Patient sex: M
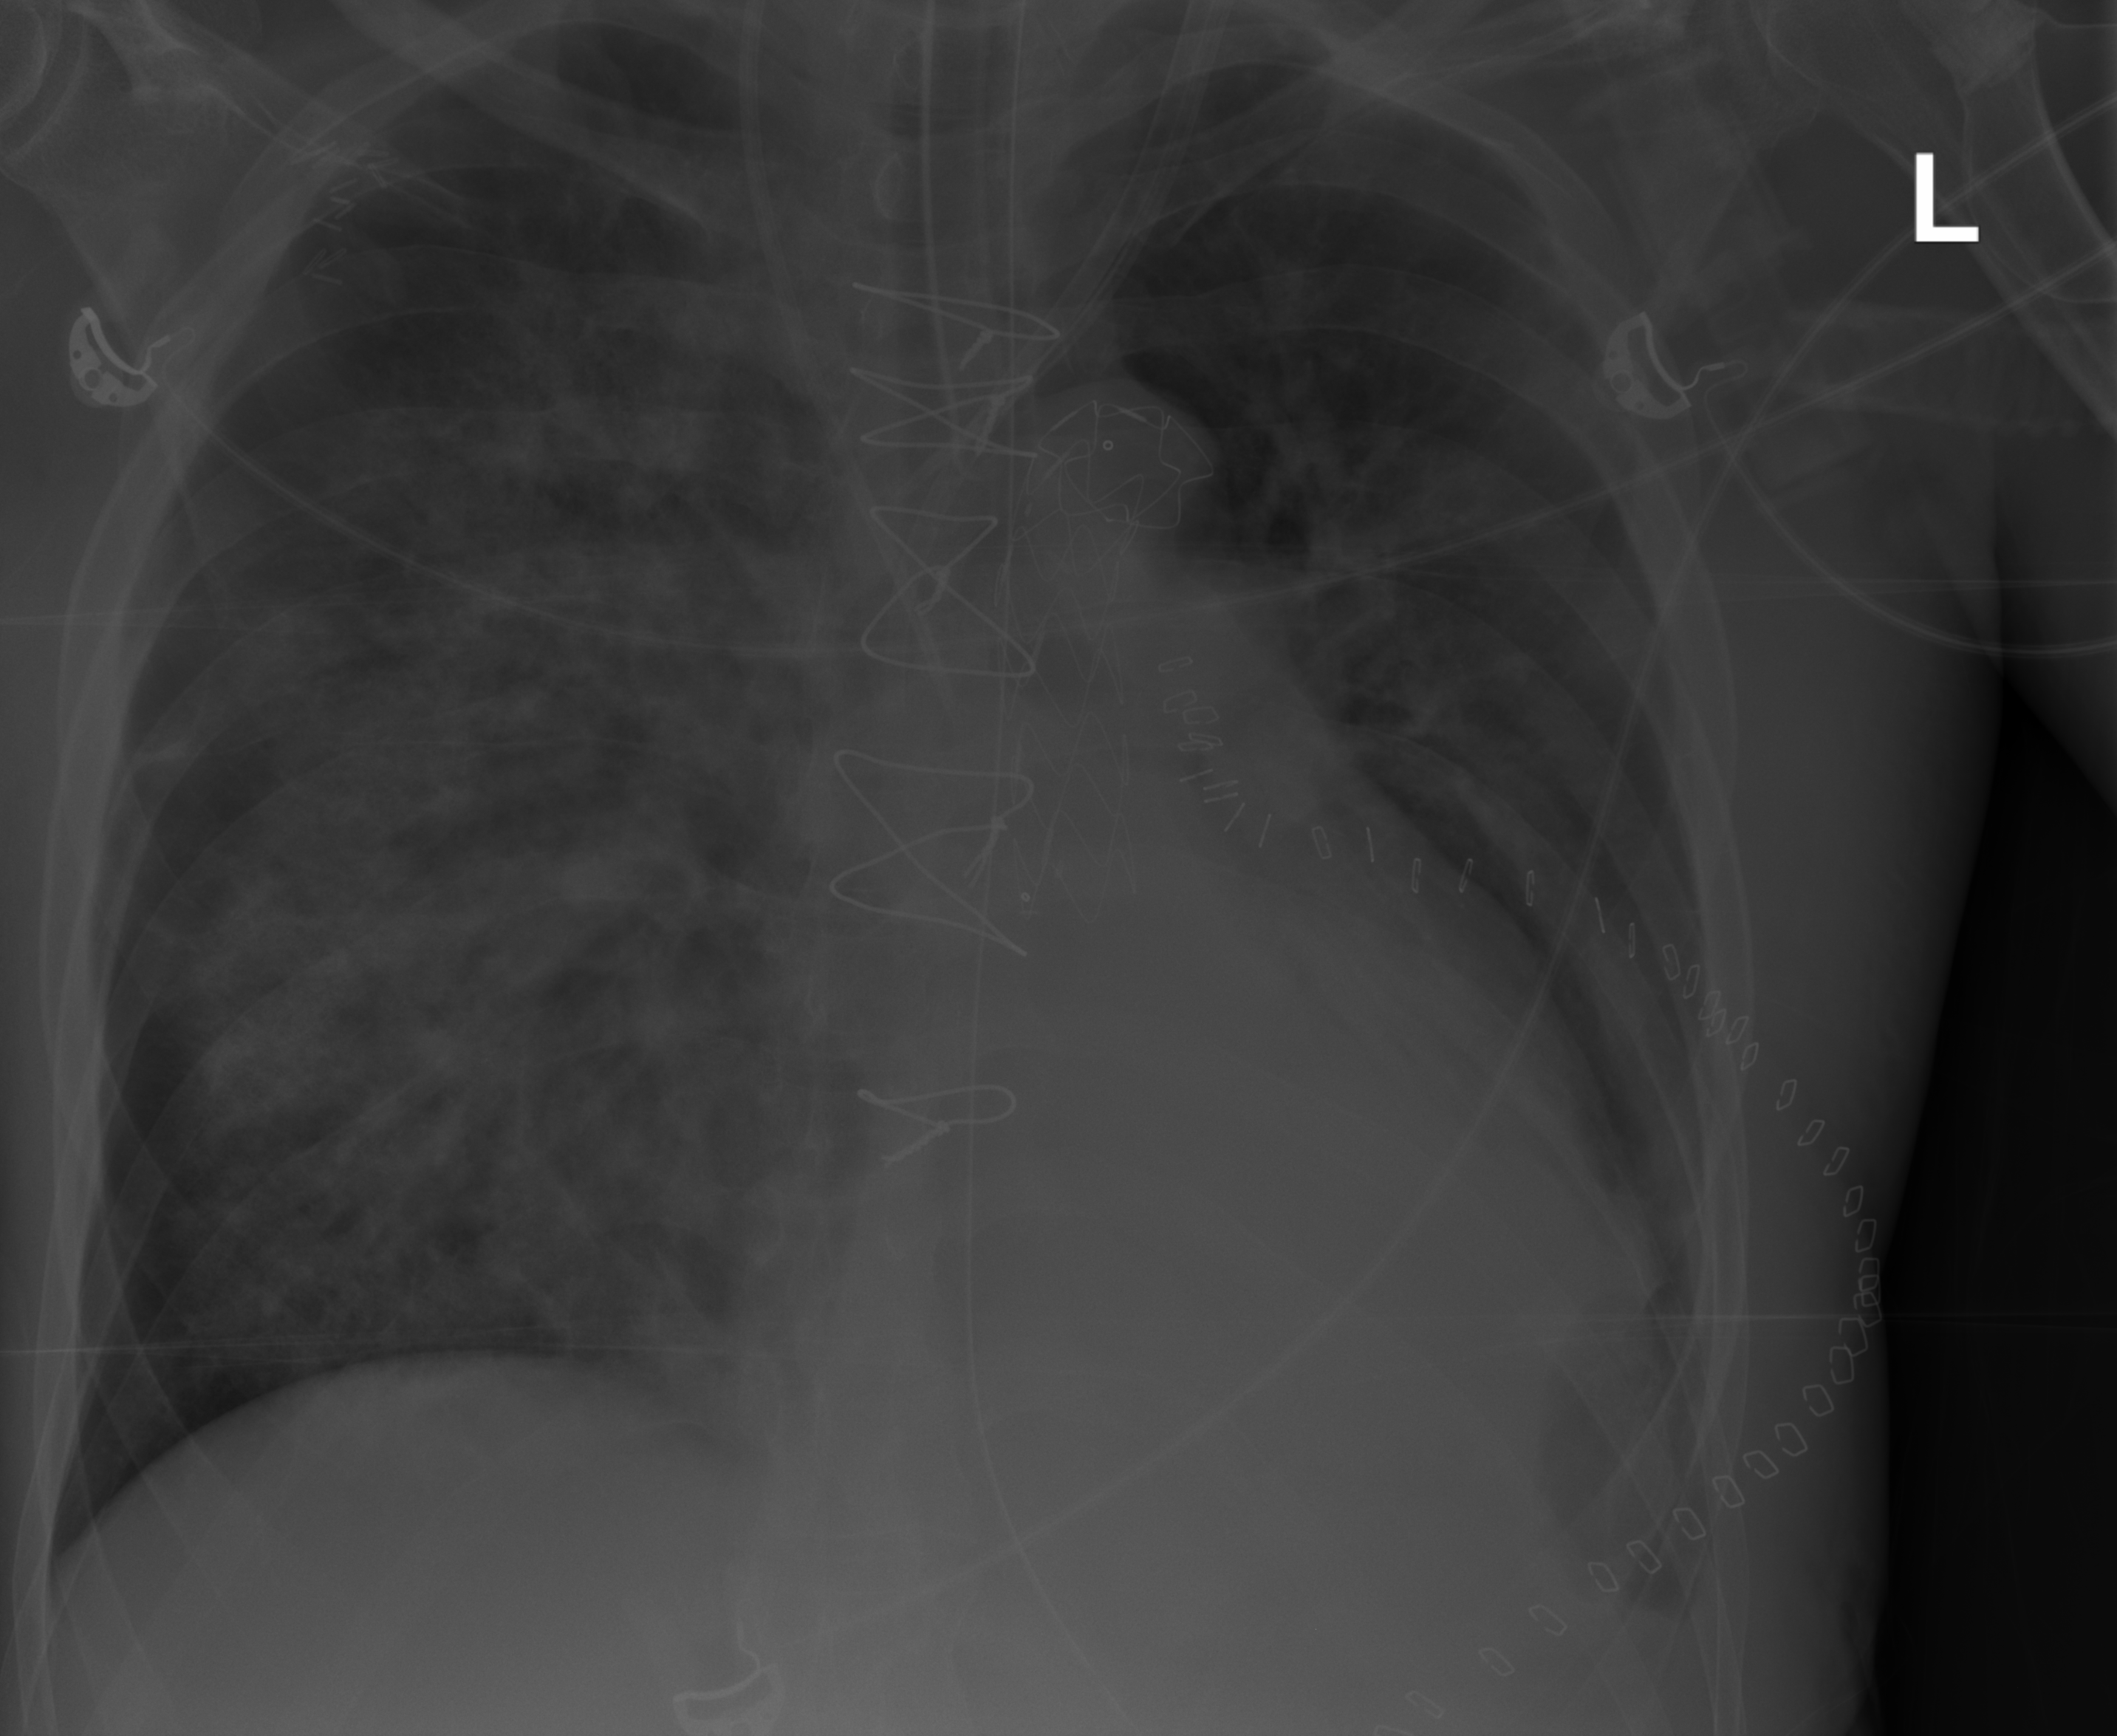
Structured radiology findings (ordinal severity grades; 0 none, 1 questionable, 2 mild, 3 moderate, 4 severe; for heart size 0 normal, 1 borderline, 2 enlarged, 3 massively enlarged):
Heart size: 0
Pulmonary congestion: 0
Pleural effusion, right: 0
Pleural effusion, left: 2
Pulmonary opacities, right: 3
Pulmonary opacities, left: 2
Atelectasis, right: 0
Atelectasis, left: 2